【题型】选择题　【知识点】平面几何　【难度】easy
在数学课上，同学们在练习过点 \( B \) 作线段 \( AC \) 所在直线的垂线段时，有一部分同学画出下列四种图形，

请你数一数，错误的个数为（ ）

A. 1个
B. 2个
C. 3个
D. 4个
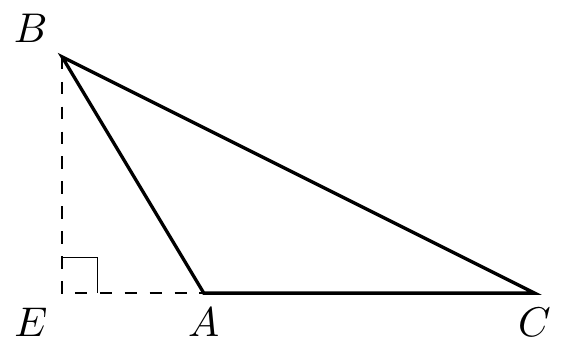
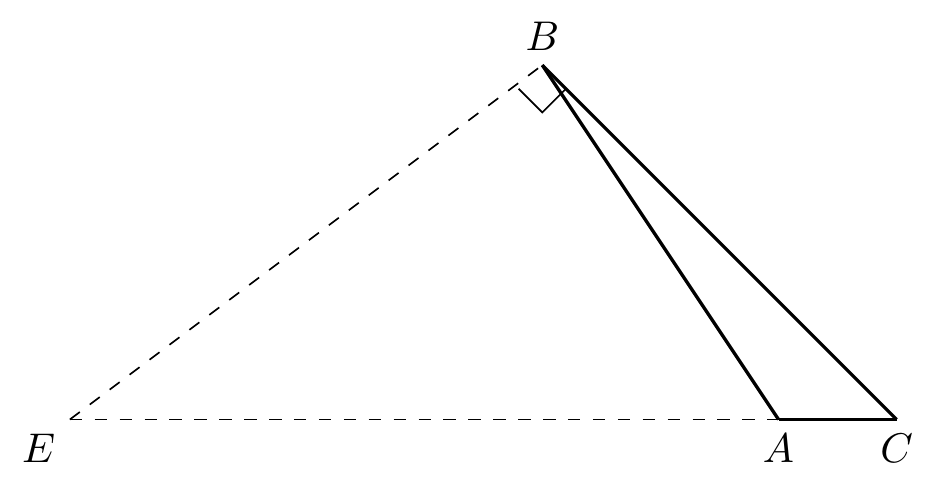
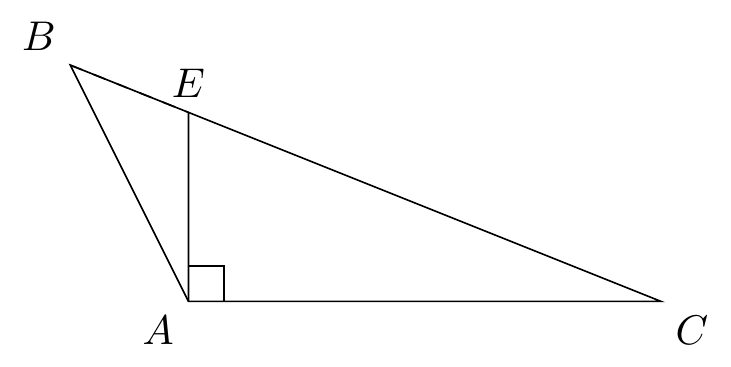
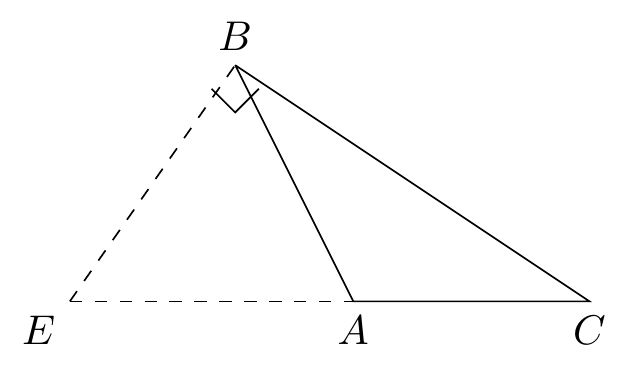
【解答】
解：过点 \( B \) 作线段 \( AC \) 所在直线的垂线段时，只有第一个图是正确的，其余三个都是错误的作法；
故选 C．